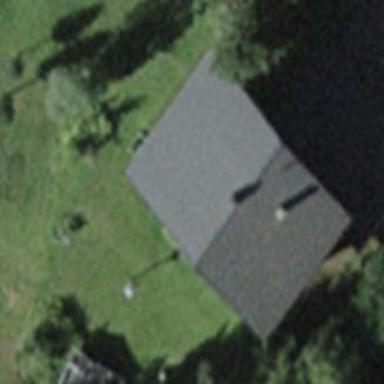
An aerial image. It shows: Building with tile roof.